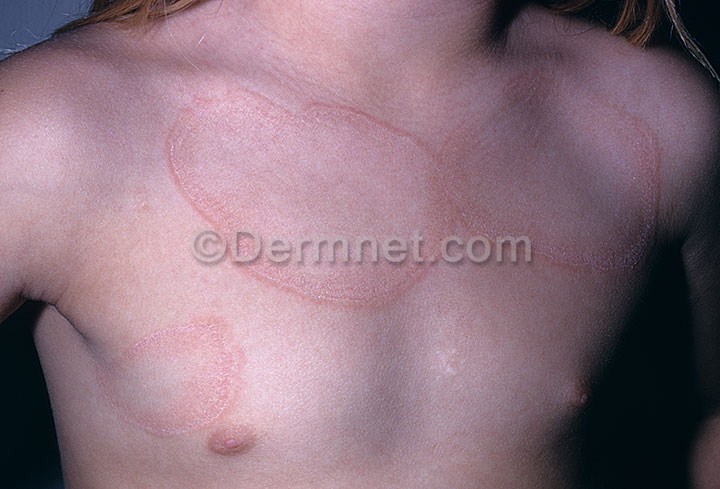
Disease: Systemic Disease